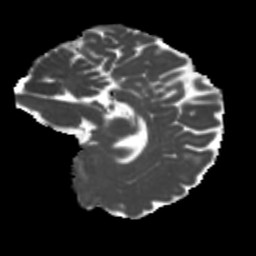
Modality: MD
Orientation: sagittal
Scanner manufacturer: siemens
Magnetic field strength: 3 T
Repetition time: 4 s
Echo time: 0.0594 s